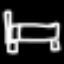
Label: bed